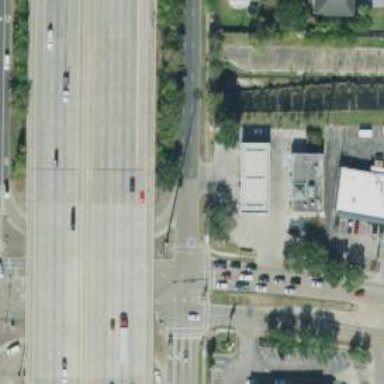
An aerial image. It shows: Frontage road connected to secondary link.